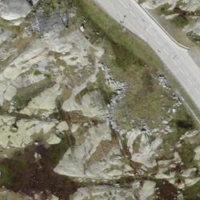
EUNIS habitat code: 31
Species observed at this site:
Adenostyles alliariae
Anthus spinoletta
Primula hirsuta
Silene acaulis
Rumex alpinus